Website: bh-photo
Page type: cart
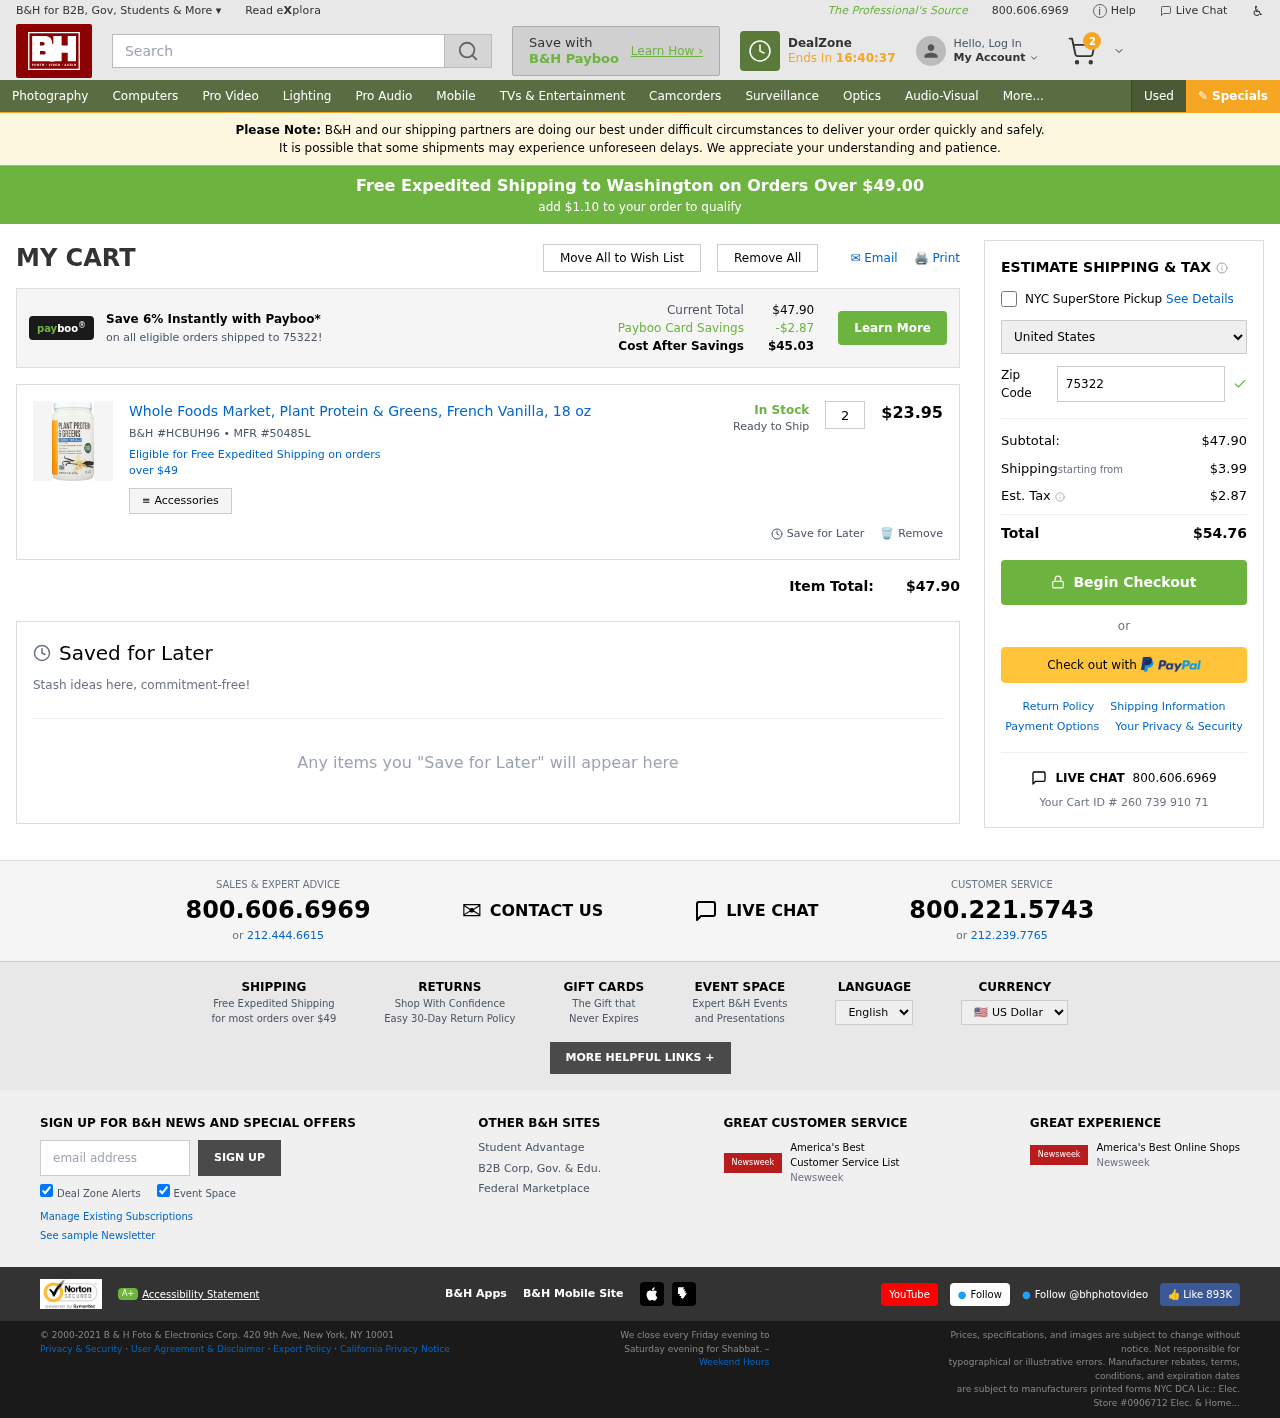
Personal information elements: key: PII_COUNTRY
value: United States
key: PII_POSTCODE
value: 75322
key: PII_STATE
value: Washington
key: PII_POSTCODE2
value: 75322
Product elements: key: PRODUCT1_NAME
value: Whole Foods Market, Plant Protein & Greens, French Vanilla, 18 oz
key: PRODUCT1_PRICE
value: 23.95
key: PRODUCT1_QUANTITY
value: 2
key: PRODUCT1_SKU
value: HCBUH96
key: PRODUCT1_MFR
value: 50485L
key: PRODUCT1_AVAILABILITY
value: In Stock
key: PRODUCT1_SHIP_STATUS
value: Ready to Ship
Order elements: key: ORDER_NUM_ITEMS
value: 2
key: FREE_SHIPPING_THRESHOLD
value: $1.10
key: ORDER_SUBTOTAL
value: $47.90
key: ORDER_SHIPPING_COST
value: $3.99
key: ORDER_TAX
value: $2.87
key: ORDER_TOTAL
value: $54.76
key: ORDER_ID
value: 260 739 910 71
Search elements: key: HEADER_SEARCH
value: Search
Other elements: key: PAYBOO_SAVINGS
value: -$2.87
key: COST_AFTER_SAVINGS
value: $45.03